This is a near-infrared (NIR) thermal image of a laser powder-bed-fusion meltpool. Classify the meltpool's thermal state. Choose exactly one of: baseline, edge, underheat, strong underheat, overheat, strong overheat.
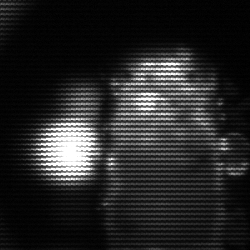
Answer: strong underheat